Aerial crown-view tile of a tropical tree (Barro Colorado Island, Panama), acquired 20250317:
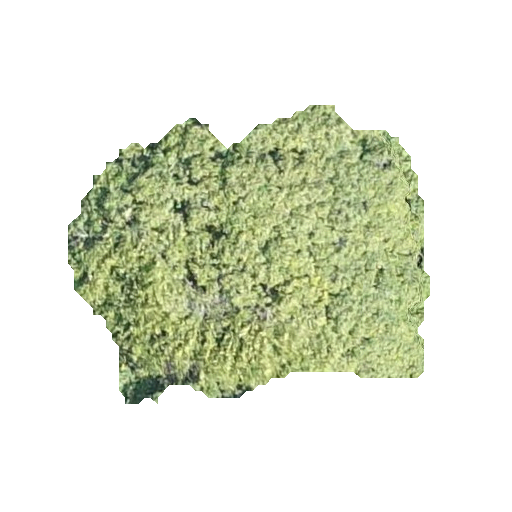
Species: Lonchocarpus heptaphyllus
GBIF accepted scientific name: Lonchocarpus heptaphyllus
Crown area: 121.885 m²